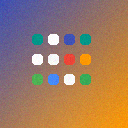
Screen state: on